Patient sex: F
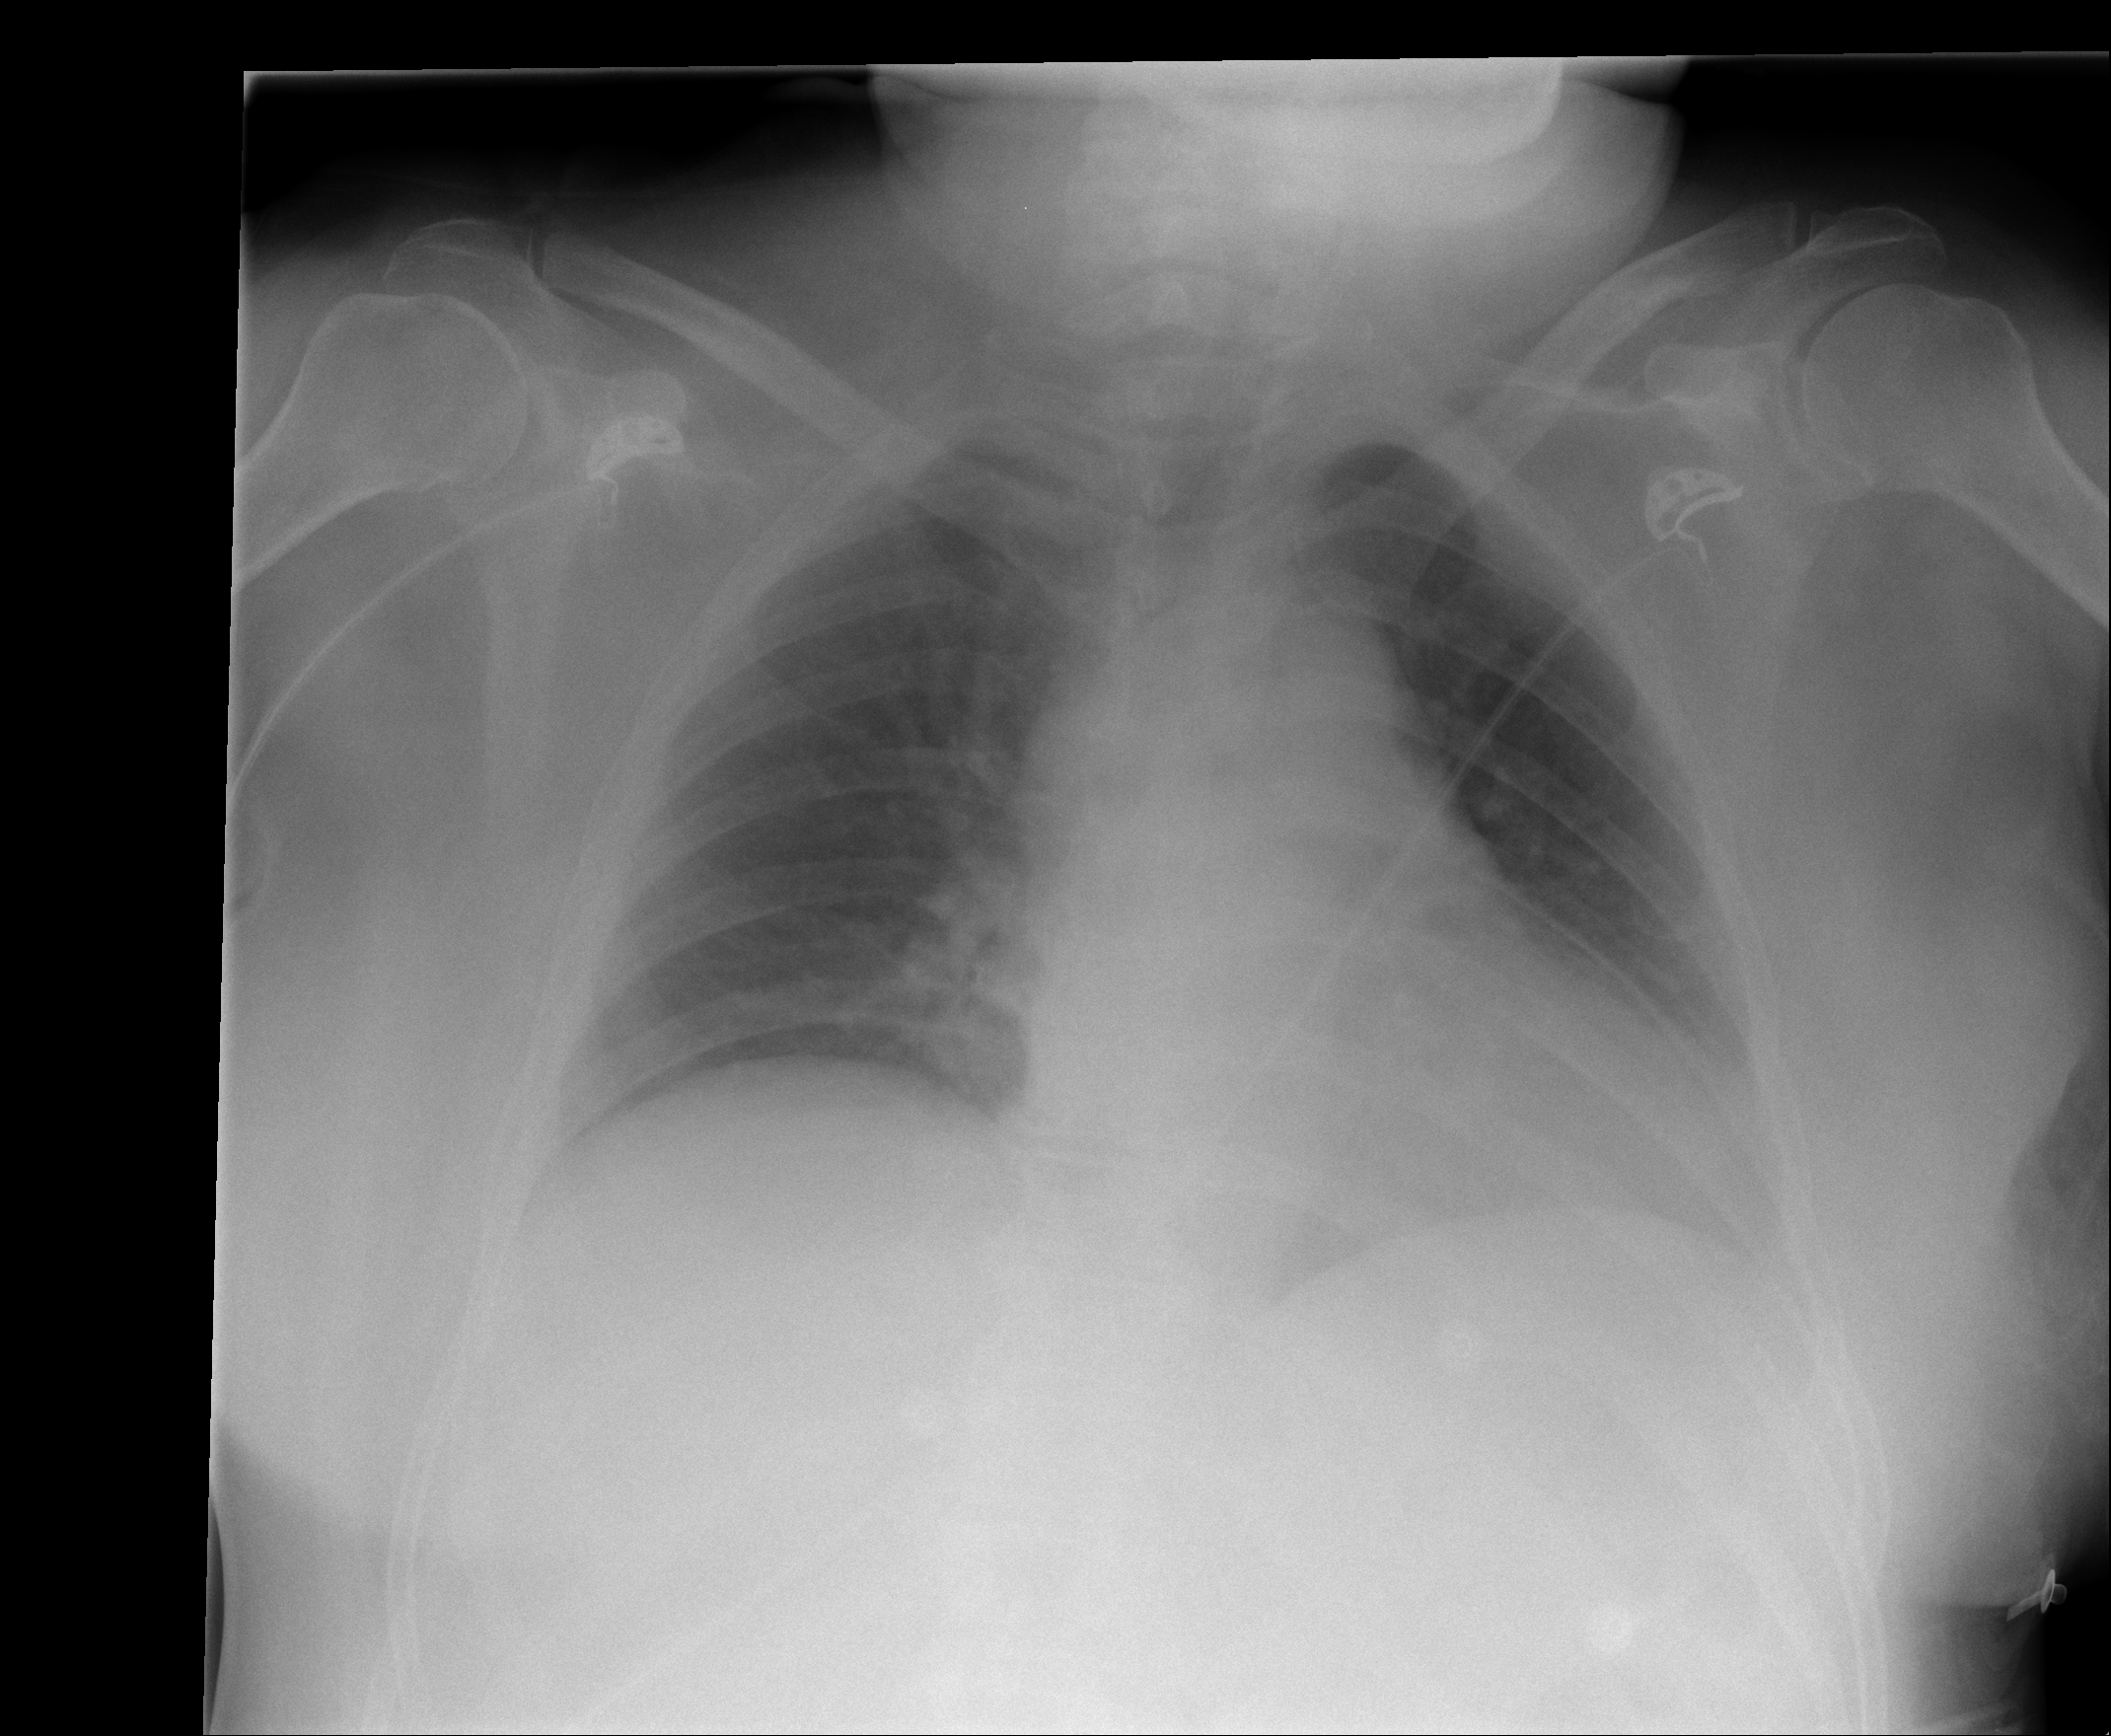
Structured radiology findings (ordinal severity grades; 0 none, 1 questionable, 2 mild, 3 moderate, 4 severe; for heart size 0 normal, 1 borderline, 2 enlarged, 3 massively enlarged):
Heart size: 1
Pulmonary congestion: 0
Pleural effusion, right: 0
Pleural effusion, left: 1
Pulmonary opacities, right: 0
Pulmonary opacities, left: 0
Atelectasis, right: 0
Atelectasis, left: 2